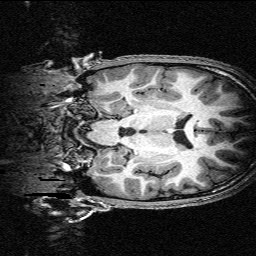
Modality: T1w
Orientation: coronal
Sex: male
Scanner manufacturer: siemens
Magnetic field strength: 3 T
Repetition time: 2.3 s
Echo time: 0.00336 s